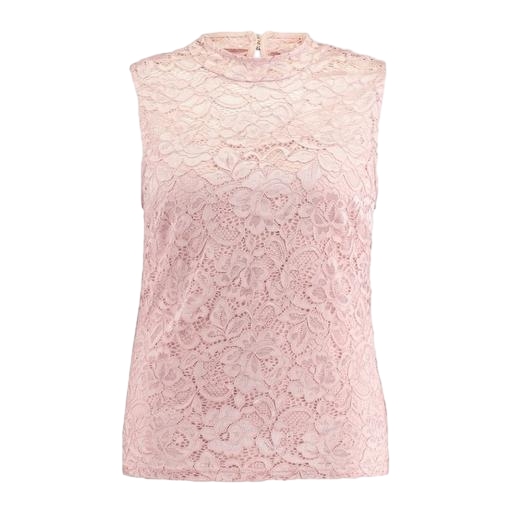
pink lace mock neck top, sleeveless top lace, pink floral lace top, white background